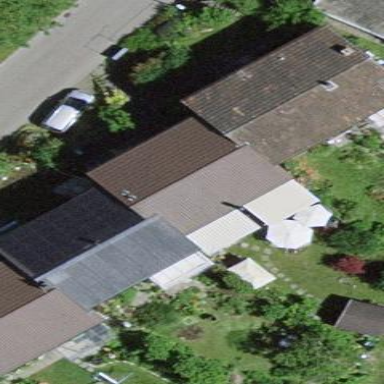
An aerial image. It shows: Terrace building.